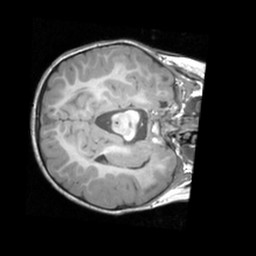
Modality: T1w
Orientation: axial
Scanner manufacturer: siemens
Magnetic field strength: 3 T
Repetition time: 1.8 s
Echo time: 0.00294 s